Field crop: tomato
Growth stage: 1
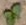
Species: solanum